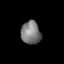
Tissue: lung
Cell type: Myeloid cells
Senescence score: 0.655
Nuclear area (px): 447
Mean DAPI intensity: 121.868